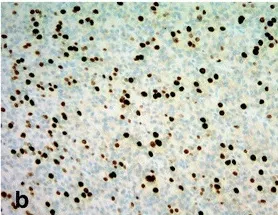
The Ki-67 labeling index of the nodular goiter was very low a; however, that of the PDTC was high b. (Ki-67 immunostain, a-b: x10).
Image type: pathology (immunostaining)